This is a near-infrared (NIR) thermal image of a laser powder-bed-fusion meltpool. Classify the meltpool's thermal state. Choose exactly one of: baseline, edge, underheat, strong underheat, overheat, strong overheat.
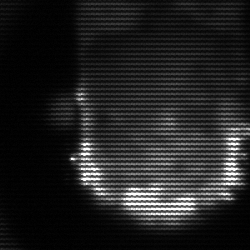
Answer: baseline